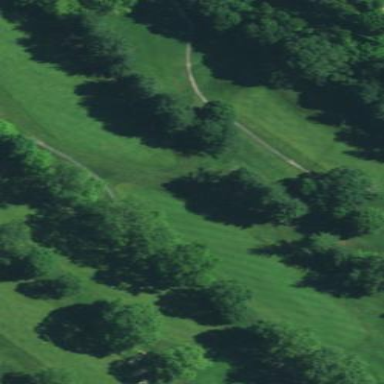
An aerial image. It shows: Golf fairway surrounded by grass.